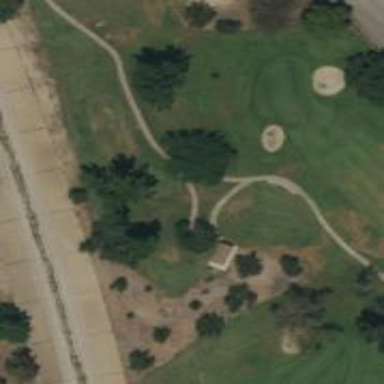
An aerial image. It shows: Service road designated as golf cart path.